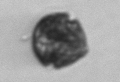
Label: Scrippsiella